Question: I have a problem with it when i use Powerlevel10k which is a theme for ZSH?

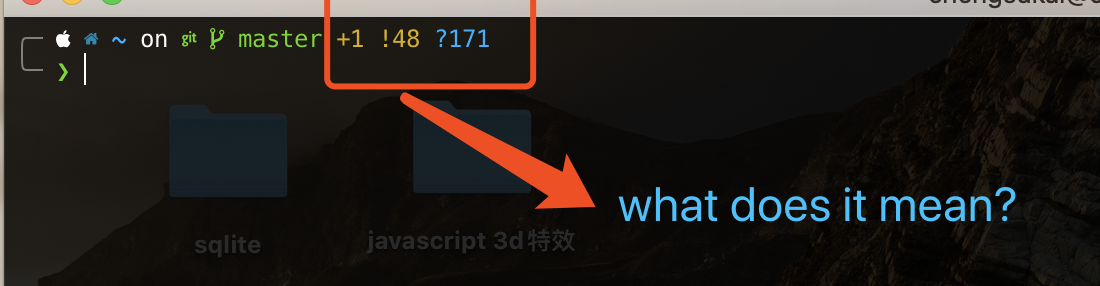
Answer: From the <URL>:
> When using , or style, Git status may look like this:'''
feature:master |42|42 *42 merge ~42 +42 !42 ?42
'''
Legend:'''
| Symbol | Meaning | Source |
| --------| ------------------------------------------------------------------| ---------------------------------------------------- |
| feature | current branch; replaced with #tag or @commit if not on a branch | git status |
| master | remote tracking branch; only shown if different from local branch | git rev-parse --abbrev-ref --symbolic-full-name @{u} |
| |42 | this many commits behind the remote | git status |
| |42 | this many commits ahead of the remote | git status |
| *42 | this many stashes | git stash list |
| merge | repository state | git status |
| ~42 | this many merge conflicts | git status |
| +42 | this many staged changes | git status |
| !42 | this many unstaged changes | git status |
| ?42 | this many untracked files | git status |
'''
See also: <URL>
If you've created a Git repository at the root of your home directory to store dotfiles, you probably want to ignore untracked files in it. You can achieve this by executing the following command:
'''
git -C ~ config status.showuntrackedfiles no
'''
This will have several effects:
- 'git status'- 'git status'- '?171'
You can undo the above command with the following command:
'''
git -C ~ config --unset status.showuntrackedfiles
'''
if you don't want to see Git status in your prompt while in home directory, add this parameter to '~/.p10k.zsh':
'''
# Don't display Git status in prompt for Git repositories whose workdir matches
# this pattern.
typeset -g POWERLEVEL9K_VCS_DISABLED_WORKDIR_PATTERN='~'
'''
If you don't want to see Git status in your prompt at all, remove 'vcs' from 'POWERLEVEL9K_LEFT_PROMPT_ELEMENTS' array in '~/.p10k.zsh'.